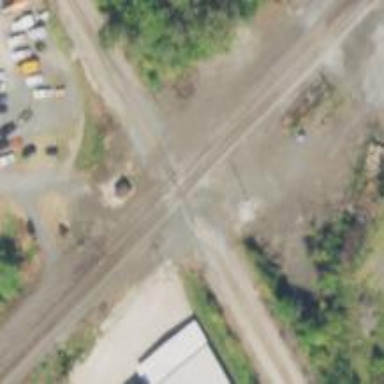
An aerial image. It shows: Railway crossing.